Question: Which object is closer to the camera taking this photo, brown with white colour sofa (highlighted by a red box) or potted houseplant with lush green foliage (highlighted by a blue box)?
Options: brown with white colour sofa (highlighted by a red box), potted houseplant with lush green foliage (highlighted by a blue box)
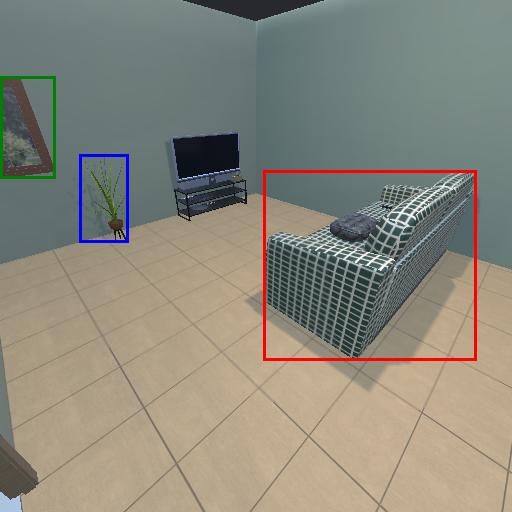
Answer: brown with white colour sofa (highlighted by a red box)